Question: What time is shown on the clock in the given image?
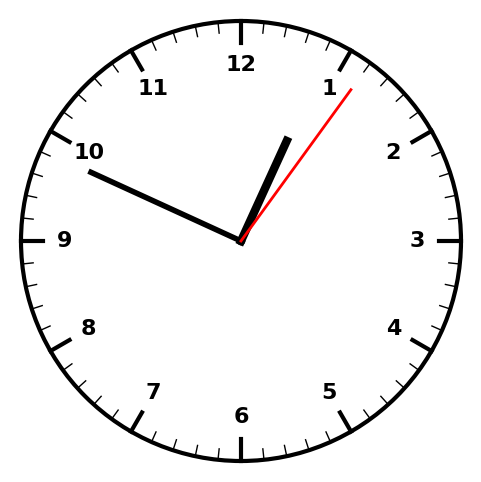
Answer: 12:49:06